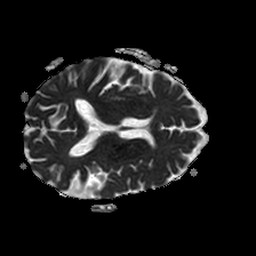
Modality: ADC
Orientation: axial
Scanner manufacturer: philips
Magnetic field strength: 1.5 T
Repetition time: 3.395 s
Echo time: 0.06922 s